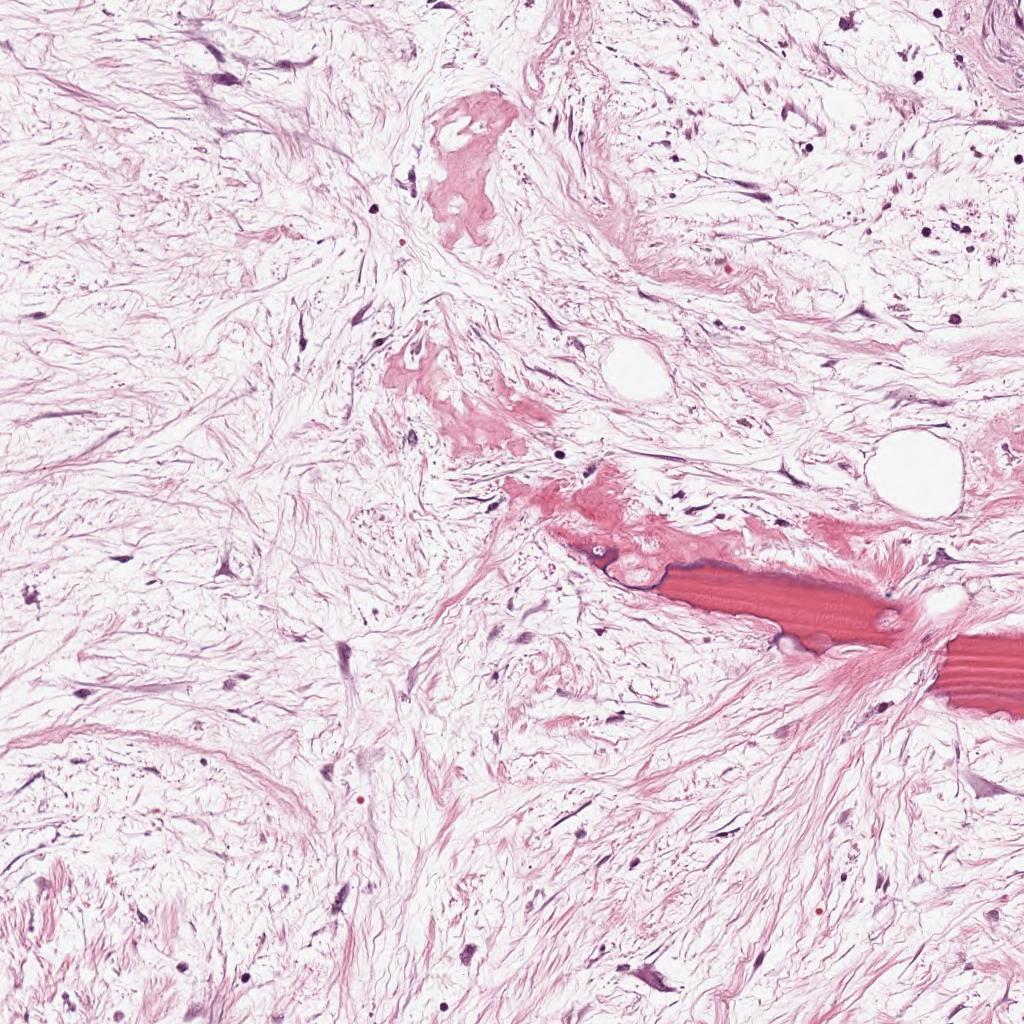
Label: Non-Viable-Tumor